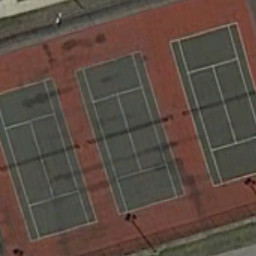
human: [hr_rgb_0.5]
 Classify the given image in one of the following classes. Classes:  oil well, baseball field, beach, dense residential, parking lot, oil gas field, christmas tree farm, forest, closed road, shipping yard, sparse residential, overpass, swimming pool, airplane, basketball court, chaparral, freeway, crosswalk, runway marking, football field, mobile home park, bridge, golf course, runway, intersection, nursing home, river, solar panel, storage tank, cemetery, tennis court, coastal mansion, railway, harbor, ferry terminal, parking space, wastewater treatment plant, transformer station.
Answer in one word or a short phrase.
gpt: tennis court